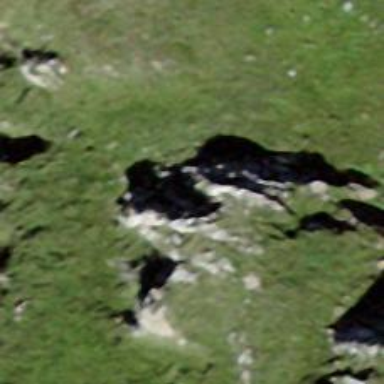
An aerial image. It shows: Natural cliff.